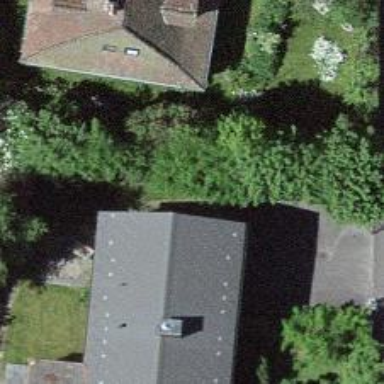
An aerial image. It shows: Residential building.